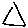
Label: triangle